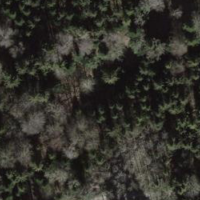
EUNIS habitat code: 44
Species observed at this site:
Petasites albus